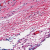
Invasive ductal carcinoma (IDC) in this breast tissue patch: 0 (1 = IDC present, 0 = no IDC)